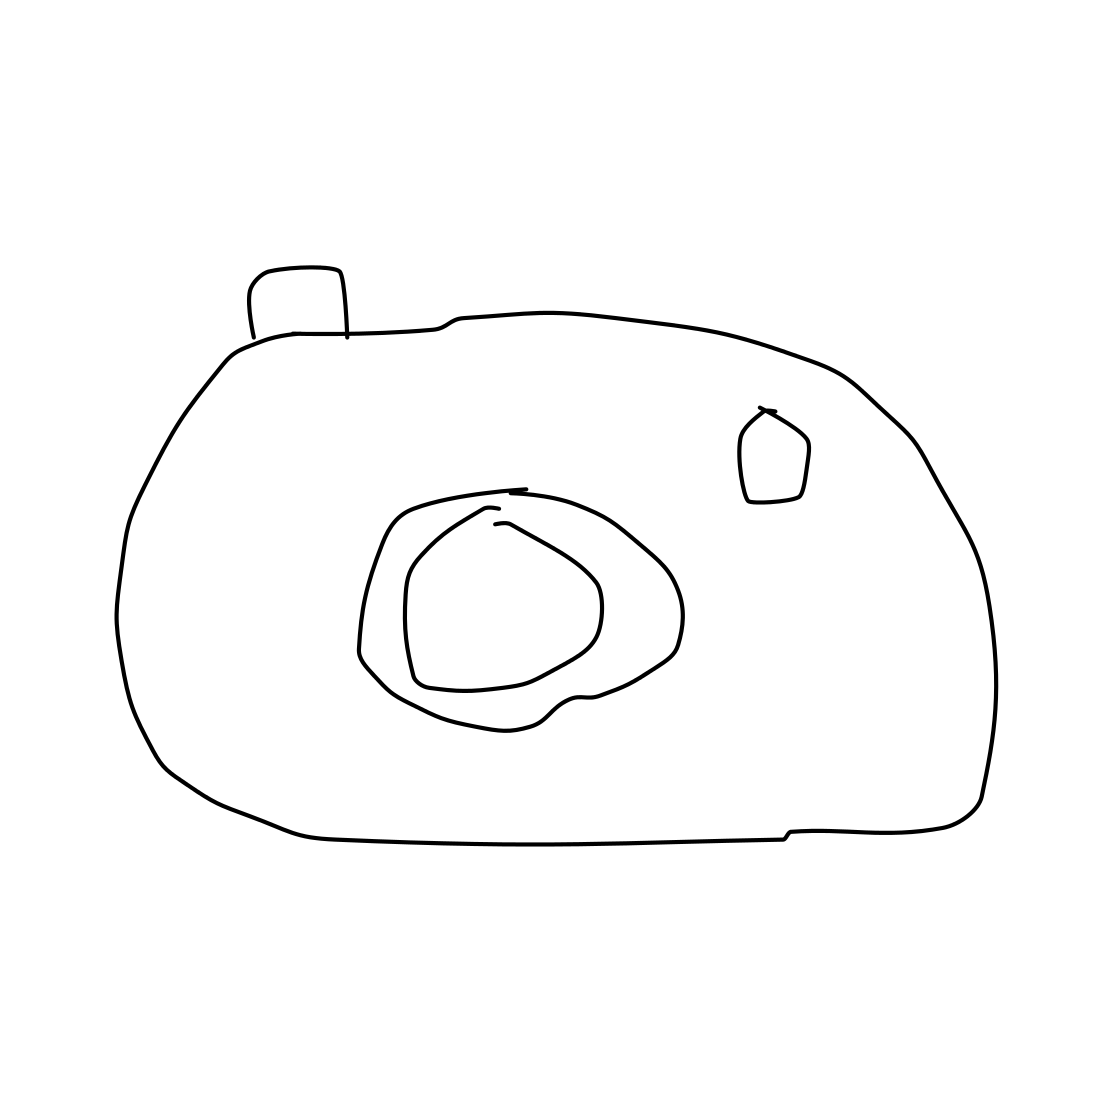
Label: camera